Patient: sex M, age 35
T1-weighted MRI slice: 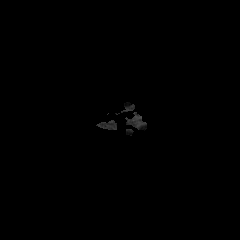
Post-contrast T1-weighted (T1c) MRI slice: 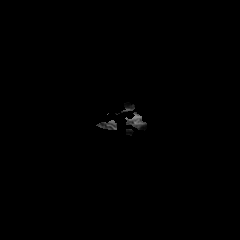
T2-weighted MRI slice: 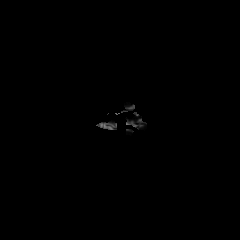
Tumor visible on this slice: no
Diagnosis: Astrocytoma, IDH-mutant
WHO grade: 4